Question: I have a custom 'NSTableRowView' implementation to display my data cells. The table also contains group rows using a simple 'NSTextField'.
In my custom row view I need to change the drawing of the bottom separator slightly depending on if the next row below is a data cell (i.e. my custom row) or a group header.
In the case of a group header I don't have to draw the separator, otherwise I'll end up with a 2px separator like shown in the screenshot.
Is there a way to get a reference to the next (or previous) 'NSTableRowView' instance from '[NSTableRowView drawBackgroundInRect:...]'?

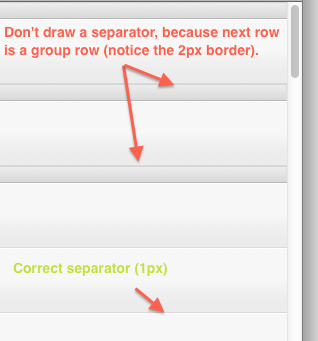
Answer: Am I correct that your table view delegate implements '-tableView:rowViewForRow:'?
If so, let the table view delegate help:
1. Add a property drawsSeparator to your custom row class.
2. In your row class, check the value of this property in drawRect and adjust your drawing accordingly.
3. Set drawsSeparator on your row in rowViewForRow. You can invoke -tableView:isGroupRow: with row + 1 to determine whether the next row is a group (after checking to make sure you're not on the last row).